Question: I want to calculate percentage of individual Categories, Here is my mdx code.
'''
WITH
MEMBER [Measures].[Individual_Total] AS ([DIM RATING STRINGS].[LABEL]*[Measures].AGG_RATING Count])
SELECT
NONEMPTY {
[Measures].[AGG_RATING Count],[Measures].[Individual_Total]
} ONColumns,
([DIM STRUCTURE].[PARENT CODE].&[M01]&[M]:[DIM STRUCTURE].[PARENT CODE].&[M11]&[M],
[DIM TAILORING].[TAILORING_LABEL].[TAILORING_LABEL],
{[DIM RATING STRINGS].[LABEL].[LABEL],[DIM RATING STRINGS].[LABEL]}
) onrows
FROM [Cube]
'''
Here is the output
In this output we have 4 categories like ""External Drivers ,stretegy,Business operation and governance.
I need to calculate percentage of different color with in the same category.
For example if we take "External Drivers" then Calculation should be like
amber = 15/28 * 100, green = 5/28/*100 etc because 28 is the sum of external drivers.
Please tell me how to do this thing in mdx.
thanks
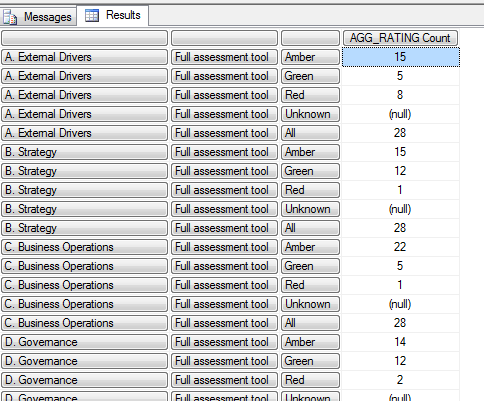
Answer: Here you can compare with my solution, it will give you the percent of the parent.
'''
with
member [Measures].[Percent of parent] as
([Measures].[Order Quantity]) /
([Product].[Product Categories].currentmember.parent,
[Measures].[Order Quantity])
,format_string = "percent"
SELECT
{([Measures].[Order Quantity]),
([Measures].[Percent of parent])} ON COLUMNS,
{[Product].[Product Categories].[Category].&[3]} *
{[Product].[Subcategory].[Subcategory].Members} *
{[Product].[Style].[Style].Members} *
{[Product].[Product].members}
ON ROWS
FROM [Cube]
'''

I don't know if i read your dimensions correctly but maybe your member should look something like:
'''
with member [Measures].[Percent] as
[Measures].[AGG_RATING Count] /
([DIM RATING STRINGS].[LABEL].CURRENTMEMBER.PARENT,
[Measures].[AGG_RATING Count])
, format_string = "percent"
'''